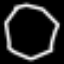
Label: octagon